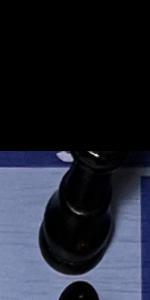
Label: King_Black